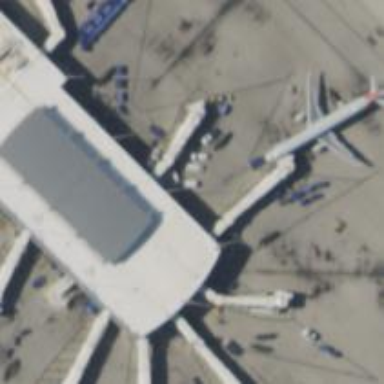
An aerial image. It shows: Airport gate.